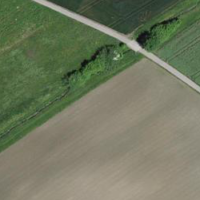
EUNIS habitat code: 52
Species observed at this site:
Geum rivale